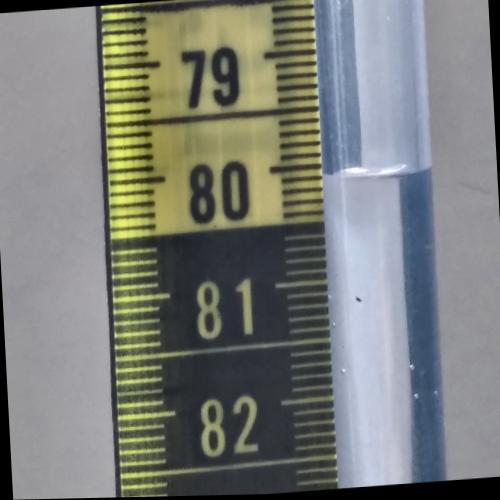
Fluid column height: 80.1 cm